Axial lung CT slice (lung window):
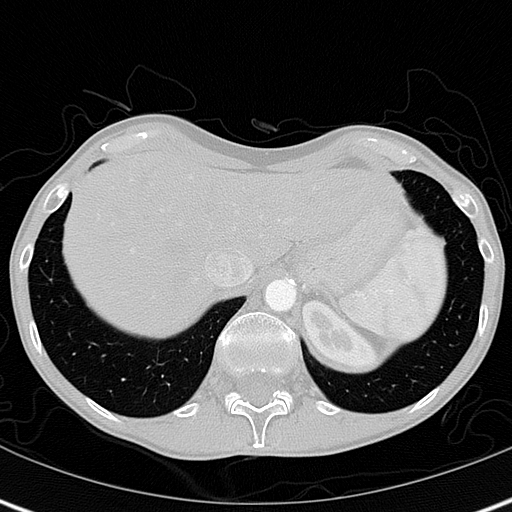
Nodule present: no